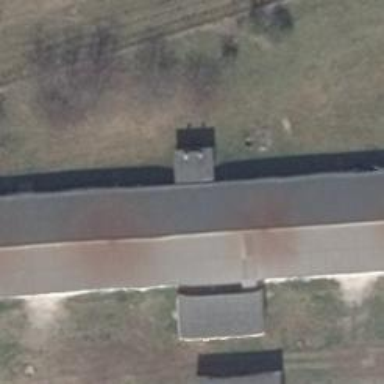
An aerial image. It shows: Gabled grey-colored farm auxiliary building with the roof oriented along its structure.